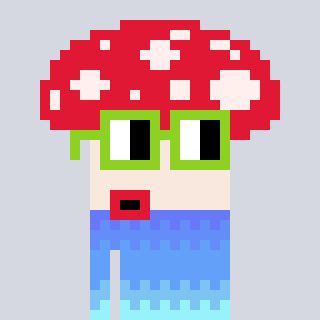
a pixel art character with square light green glasses, a mushroom-shaped head and a blue-colored body on a cool background